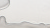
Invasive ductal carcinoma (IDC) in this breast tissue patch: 0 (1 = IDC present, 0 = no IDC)